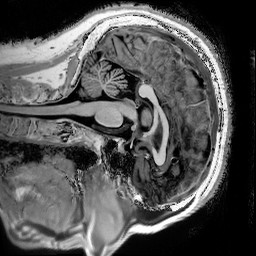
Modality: T1w
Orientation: sagittal
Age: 53
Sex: male
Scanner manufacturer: siemens
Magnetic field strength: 3 T
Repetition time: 5 s
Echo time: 0.00298 s